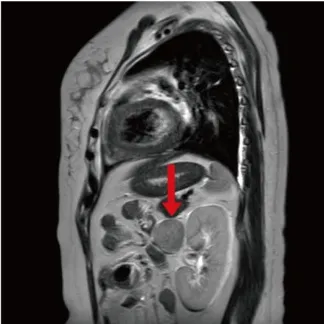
The imaging findings of the patient. (A-D) Plain MRI scan of the patient's abdomen showed an abnormal signal mass in front of the left kidney, which was about 4.7x3.3x3.7cm in size and had a clear boundary.
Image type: radiology (mri)